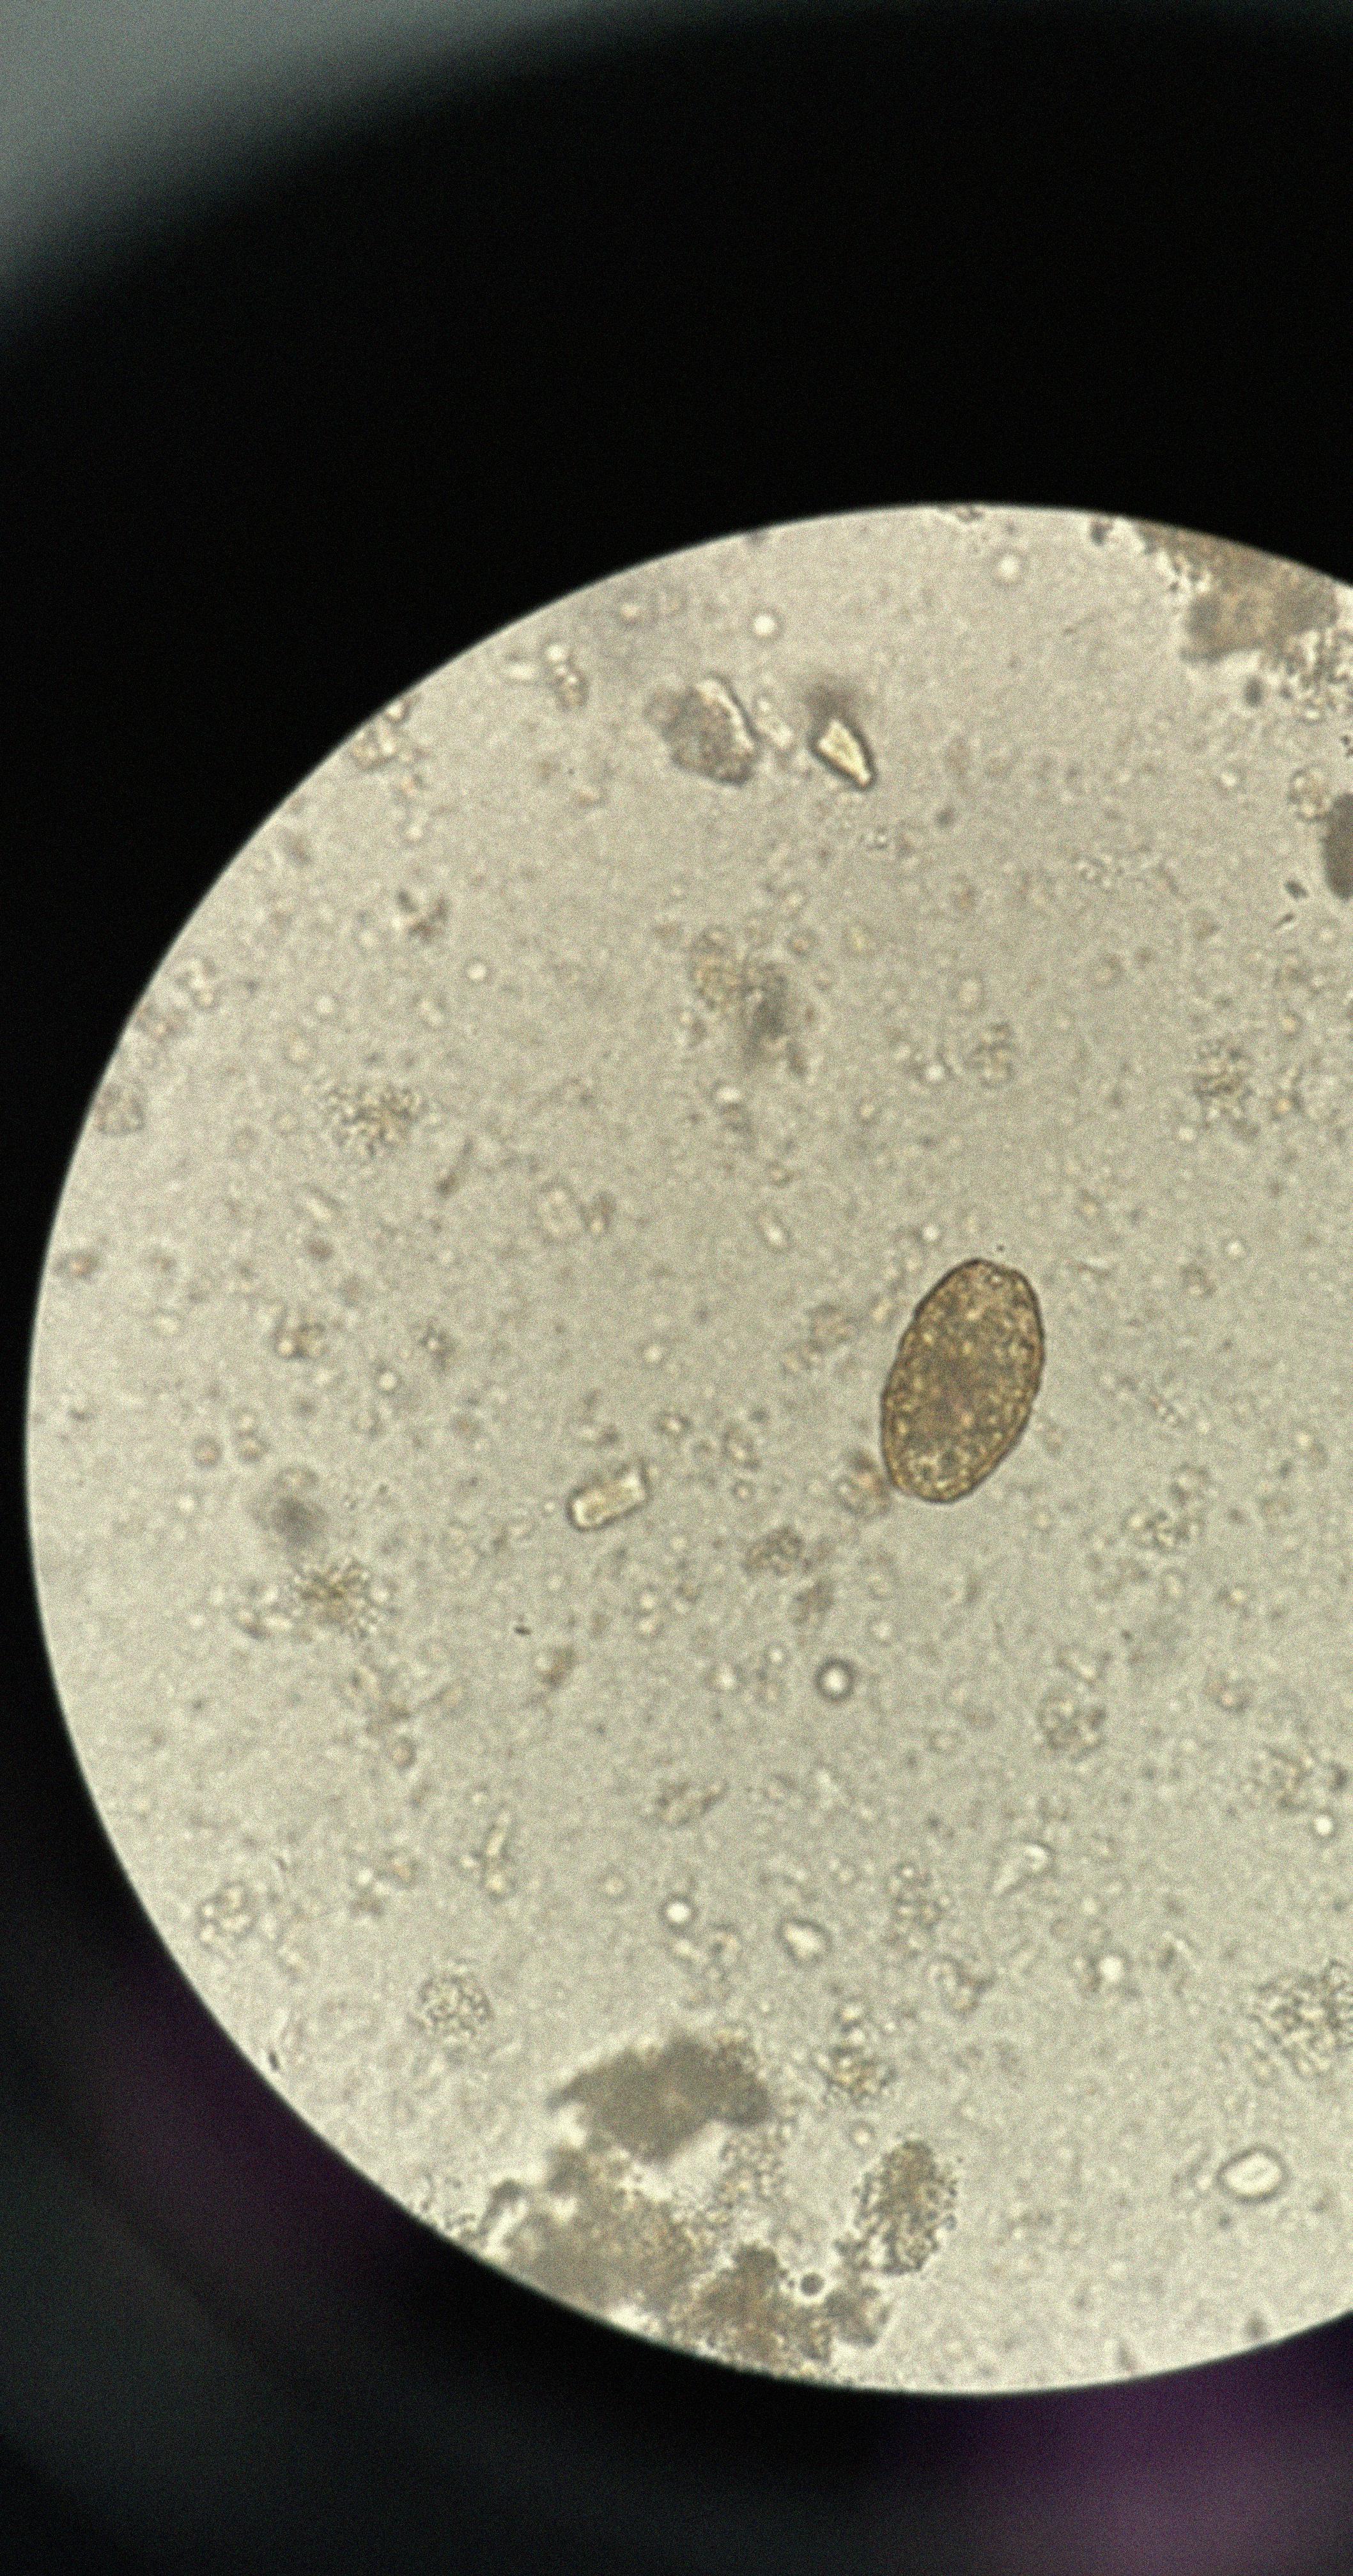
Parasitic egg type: Ascaris lumbricoides